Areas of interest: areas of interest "Car Dealership"
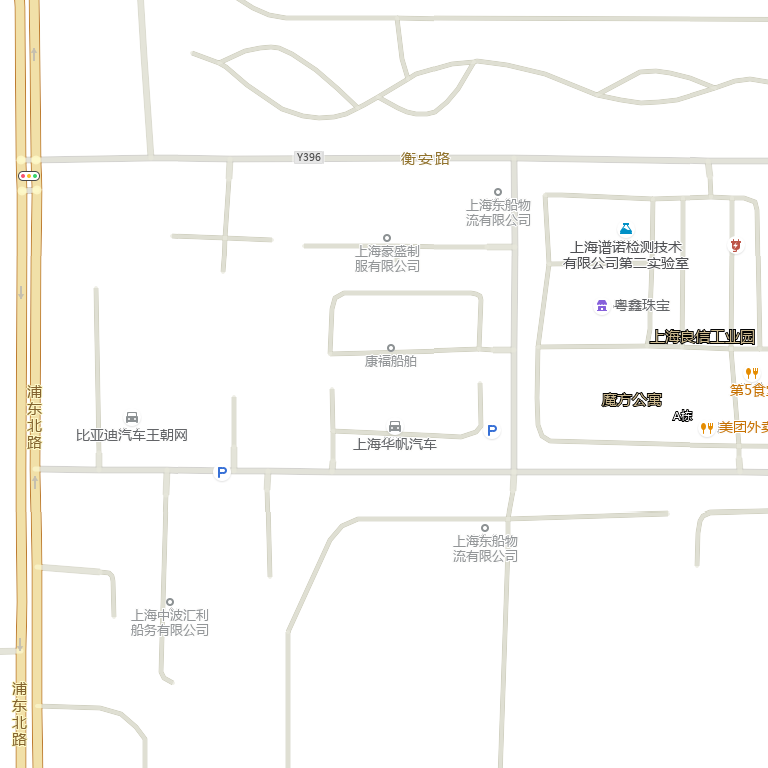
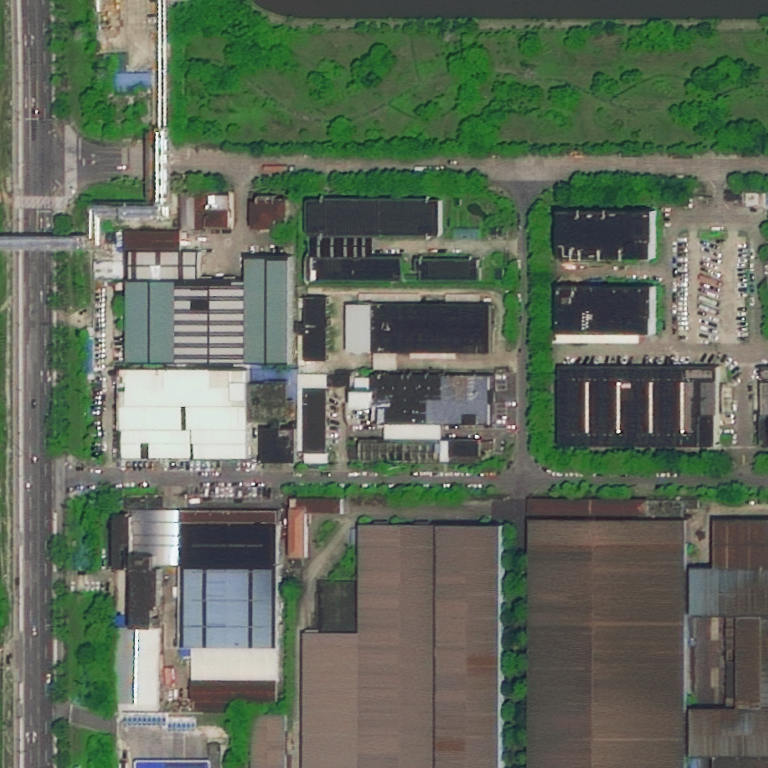